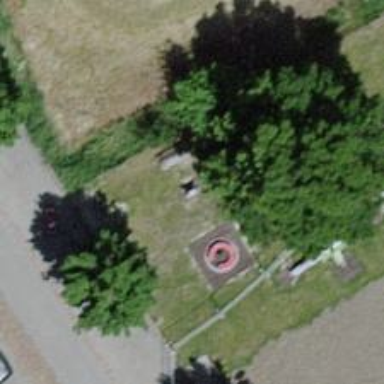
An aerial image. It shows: Springy playground.